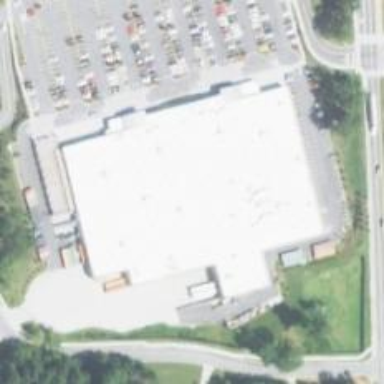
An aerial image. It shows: Supermarket.